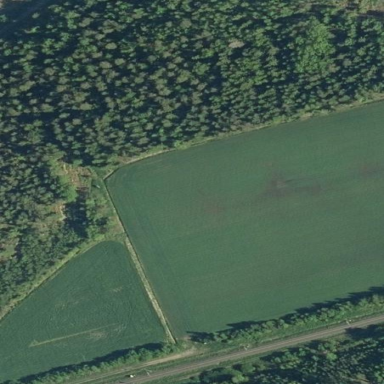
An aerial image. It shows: Beautiful woodland area.